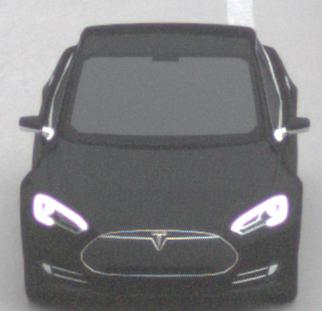
Make: Tesla
Model: Model S 60
Detailed model: Model S
Model produced from: 2013/10
Model produced until: 2014/10
Doors: 5
Color: black
Road condition: dry road
Daytime: midday
Contrast: low contrast